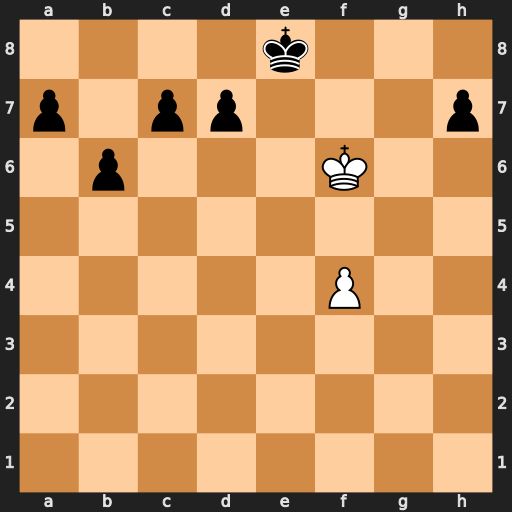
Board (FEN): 4k3/p1pp3p/1p3K2/8/5P2/8/8/8
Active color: w
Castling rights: -
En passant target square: -
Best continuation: Kg7 h5 f5 h4 f6